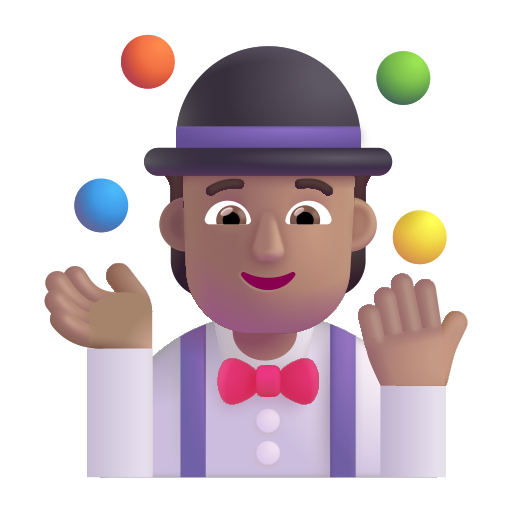
person juggling color